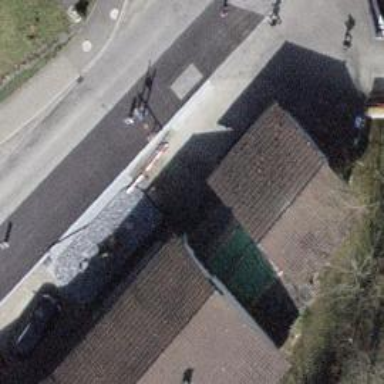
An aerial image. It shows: Historic creamery building.